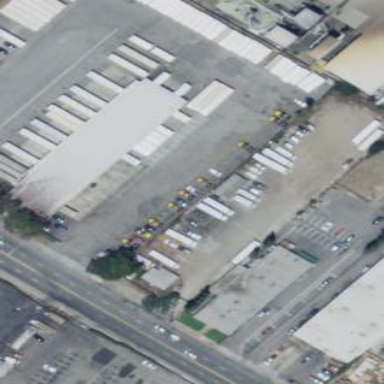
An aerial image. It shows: Warehouse building.